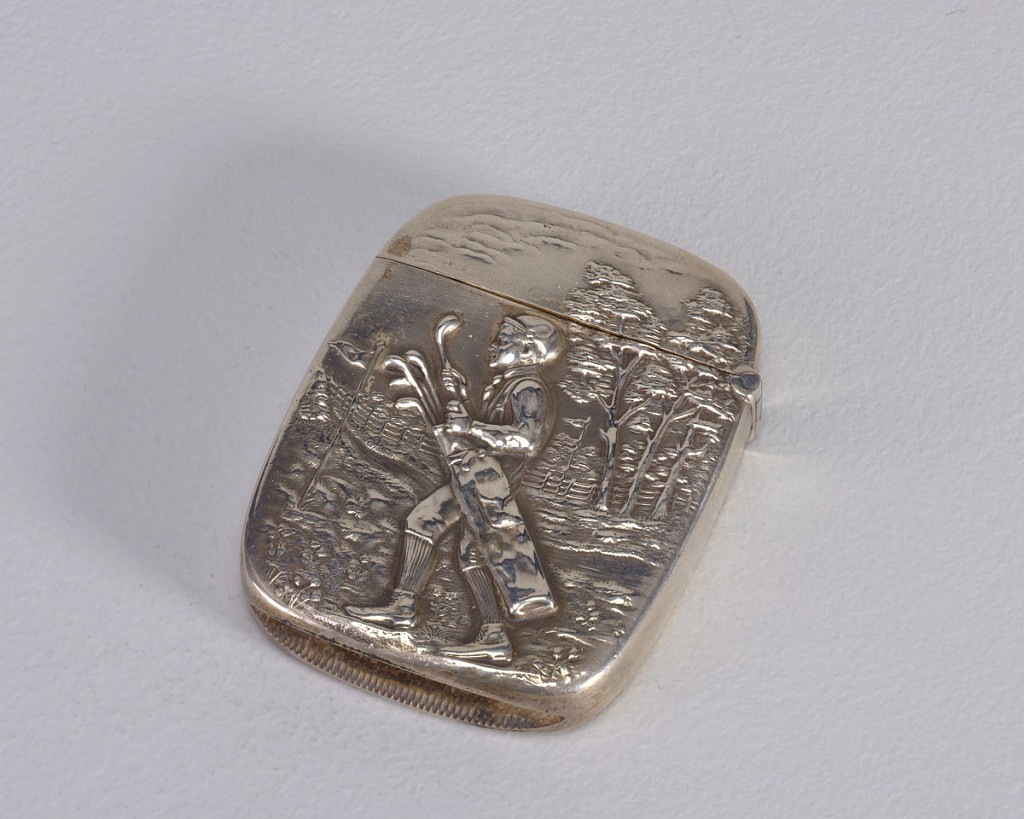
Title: Golf Caddy and Clubs
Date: late 19th century
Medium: Silver
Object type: Matchsafe
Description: Oblong, with rounded corners, featuring raised decoration of boy on country golf course with golf bag and clubs slung over his shoulder; he wears cap, long-sleeved shirt, tie, knickers and knee-high boots; trees, fence and tee flags in background. Lid hinged on side. Striker recessed in bottom.